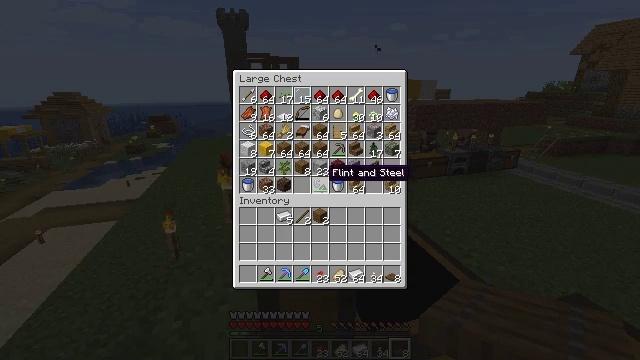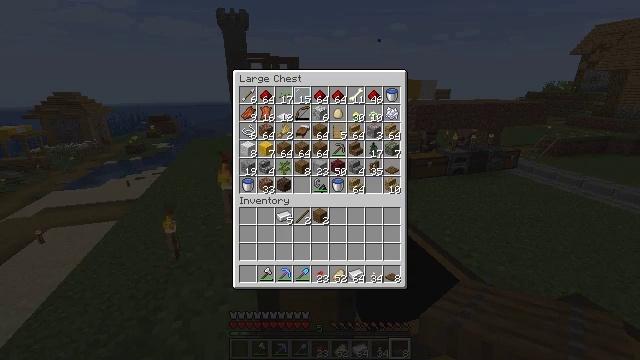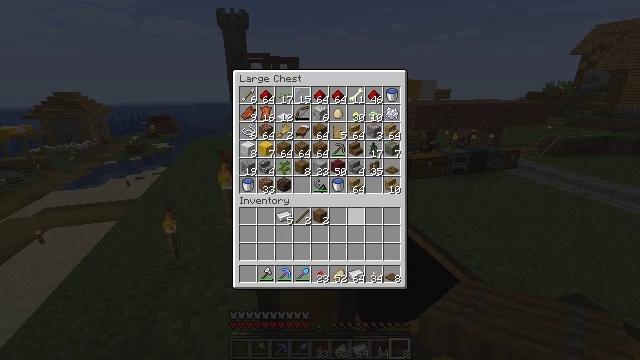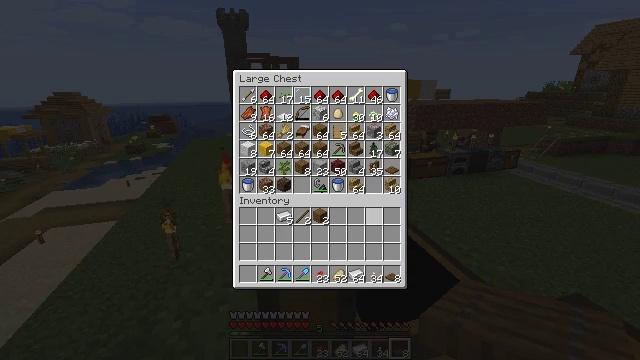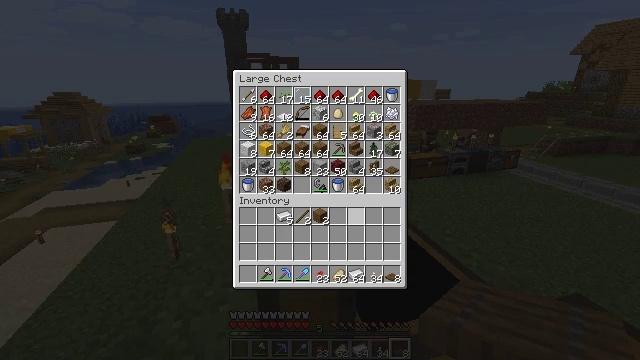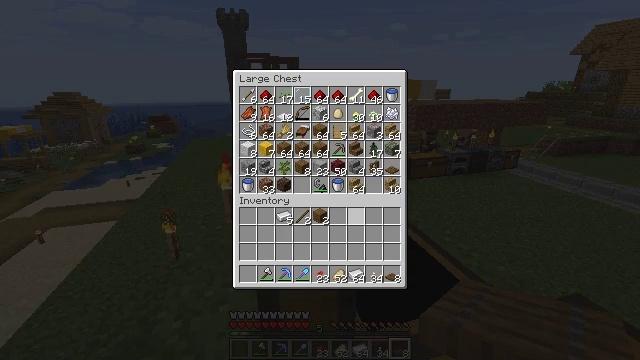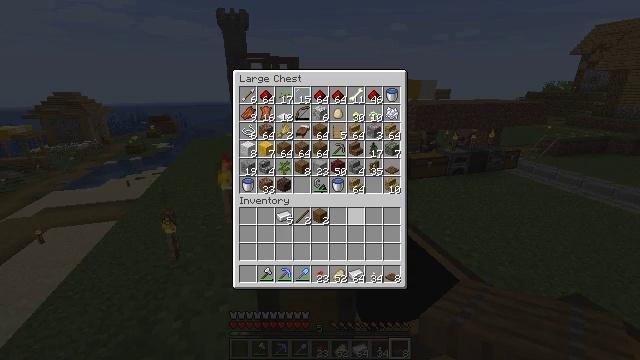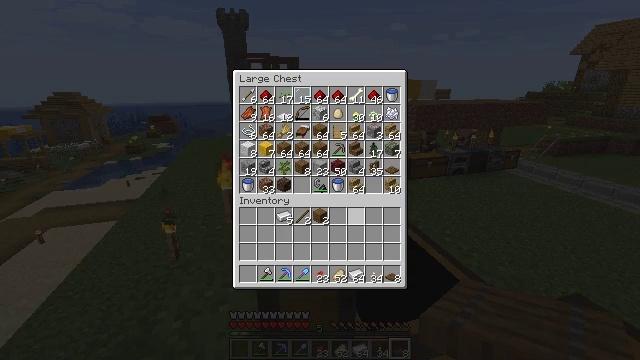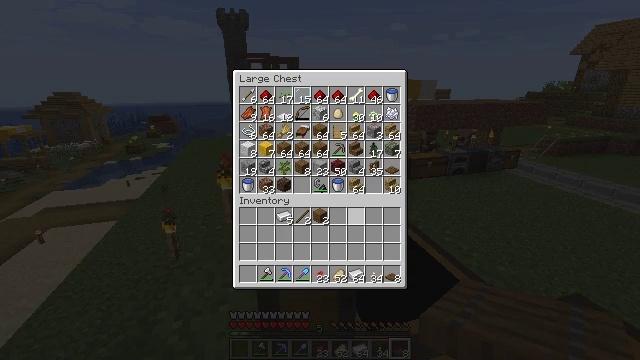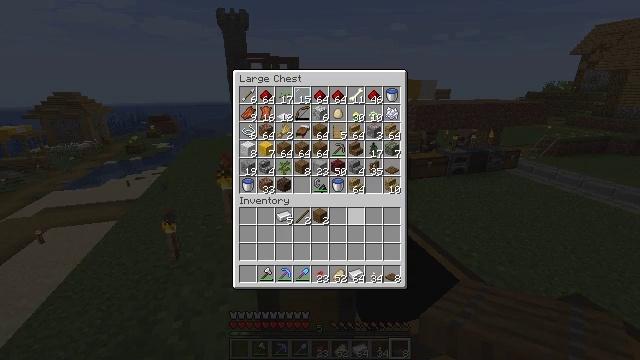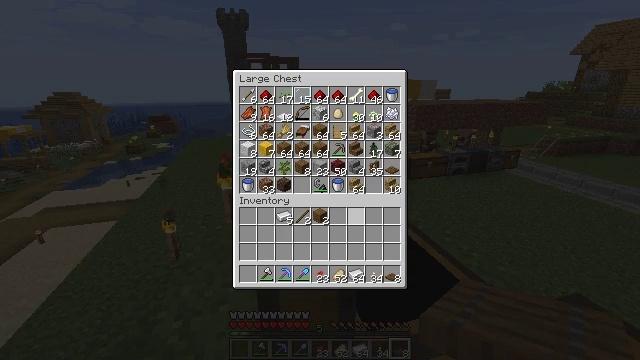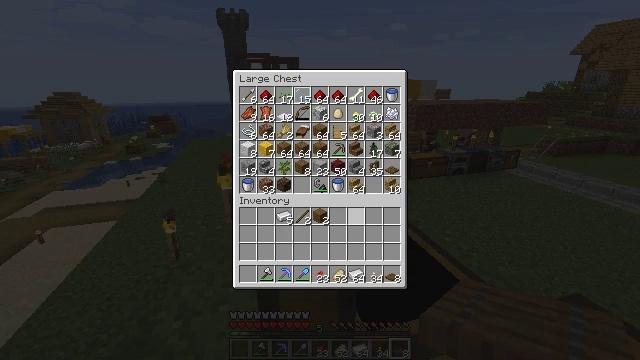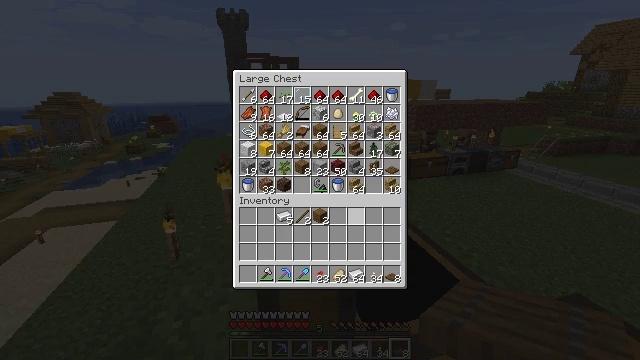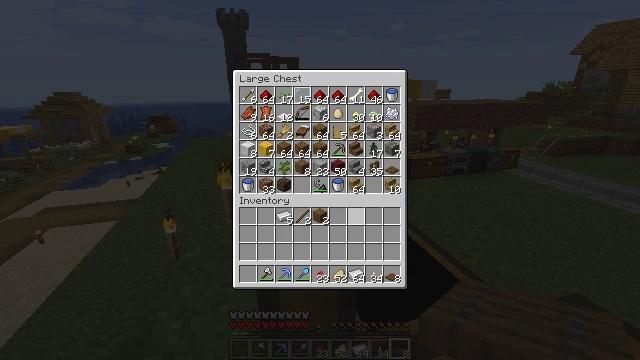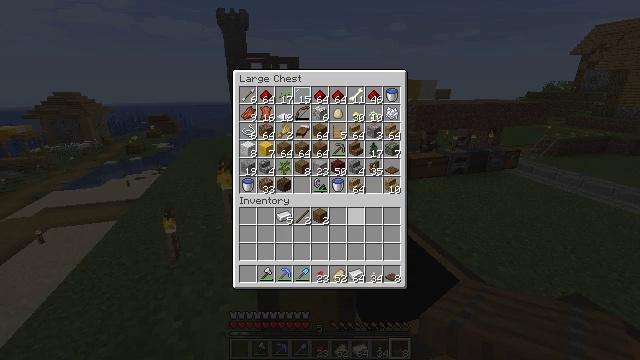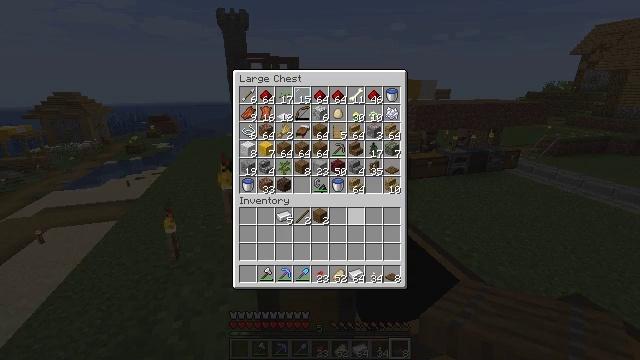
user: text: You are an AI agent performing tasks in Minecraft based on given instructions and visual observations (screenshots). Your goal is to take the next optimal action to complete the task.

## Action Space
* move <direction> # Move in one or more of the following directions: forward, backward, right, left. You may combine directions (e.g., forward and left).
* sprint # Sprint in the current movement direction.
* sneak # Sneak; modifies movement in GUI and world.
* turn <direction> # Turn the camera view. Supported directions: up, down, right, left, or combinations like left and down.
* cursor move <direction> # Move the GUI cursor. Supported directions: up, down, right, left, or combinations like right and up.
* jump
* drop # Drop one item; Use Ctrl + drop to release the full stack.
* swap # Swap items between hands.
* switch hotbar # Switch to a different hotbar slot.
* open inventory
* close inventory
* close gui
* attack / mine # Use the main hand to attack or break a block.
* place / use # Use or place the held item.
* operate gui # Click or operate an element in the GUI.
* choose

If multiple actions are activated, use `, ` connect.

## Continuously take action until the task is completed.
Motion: motion action
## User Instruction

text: Use the crafting table to make a spruce fence gate.
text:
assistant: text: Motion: cursor move right and down
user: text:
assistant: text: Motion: cursor move right and down
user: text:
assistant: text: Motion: no_op
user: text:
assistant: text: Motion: no_op
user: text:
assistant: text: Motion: no_op
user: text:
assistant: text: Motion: no_op
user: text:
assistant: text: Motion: no_op
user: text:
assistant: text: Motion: no_op
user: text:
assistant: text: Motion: no_op
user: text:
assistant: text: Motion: no_op
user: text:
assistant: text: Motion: no_op
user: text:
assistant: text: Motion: no_op
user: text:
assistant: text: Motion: no_op
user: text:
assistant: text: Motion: no_op
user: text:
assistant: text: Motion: no_op
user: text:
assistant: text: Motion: no_op
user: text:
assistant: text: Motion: cursor move up
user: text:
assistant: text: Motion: cursor move up
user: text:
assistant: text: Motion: no_op
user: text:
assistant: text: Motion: no_op
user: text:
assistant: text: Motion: no_op
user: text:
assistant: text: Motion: no_op
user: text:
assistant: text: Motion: no_op
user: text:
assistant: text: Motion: sneak
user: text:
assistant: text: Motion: sneak
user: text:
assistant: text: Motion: sneak
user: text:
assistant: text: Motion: sneak
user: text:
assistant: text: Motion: sneak, operate gui
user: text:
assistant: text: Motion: sneak, operate gui
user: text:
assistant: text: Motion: sneak